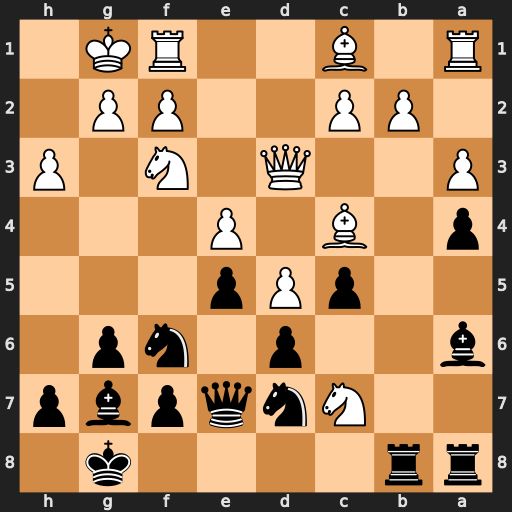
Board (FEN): rr4k1/2Nnqpbp/b2p1np1/2pPp3/p1B1P3/P2Q1N1P/1PP2PP1/R1B2RK1
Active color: b
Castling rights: -
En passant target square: -
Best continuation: Bxc4 Qxc4 Nb6 Qe2 Qxc7